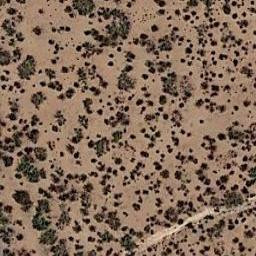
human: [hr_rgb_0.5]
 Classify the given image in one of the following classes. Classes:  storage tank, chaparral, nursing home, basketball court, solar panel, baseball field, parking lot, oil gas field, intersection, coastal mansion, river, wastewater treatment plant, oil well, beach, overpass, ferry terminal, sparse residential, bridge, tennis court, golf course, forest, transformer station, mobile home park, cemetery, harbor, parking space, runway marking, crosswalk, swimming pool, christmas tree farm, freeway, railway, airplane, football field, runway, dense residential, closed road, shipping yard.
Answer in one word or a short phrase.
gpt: chaparral